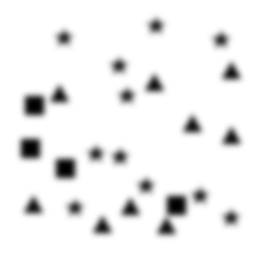
Squares: 4
Triangles: 9
Stars: 11
Total shapes: 24